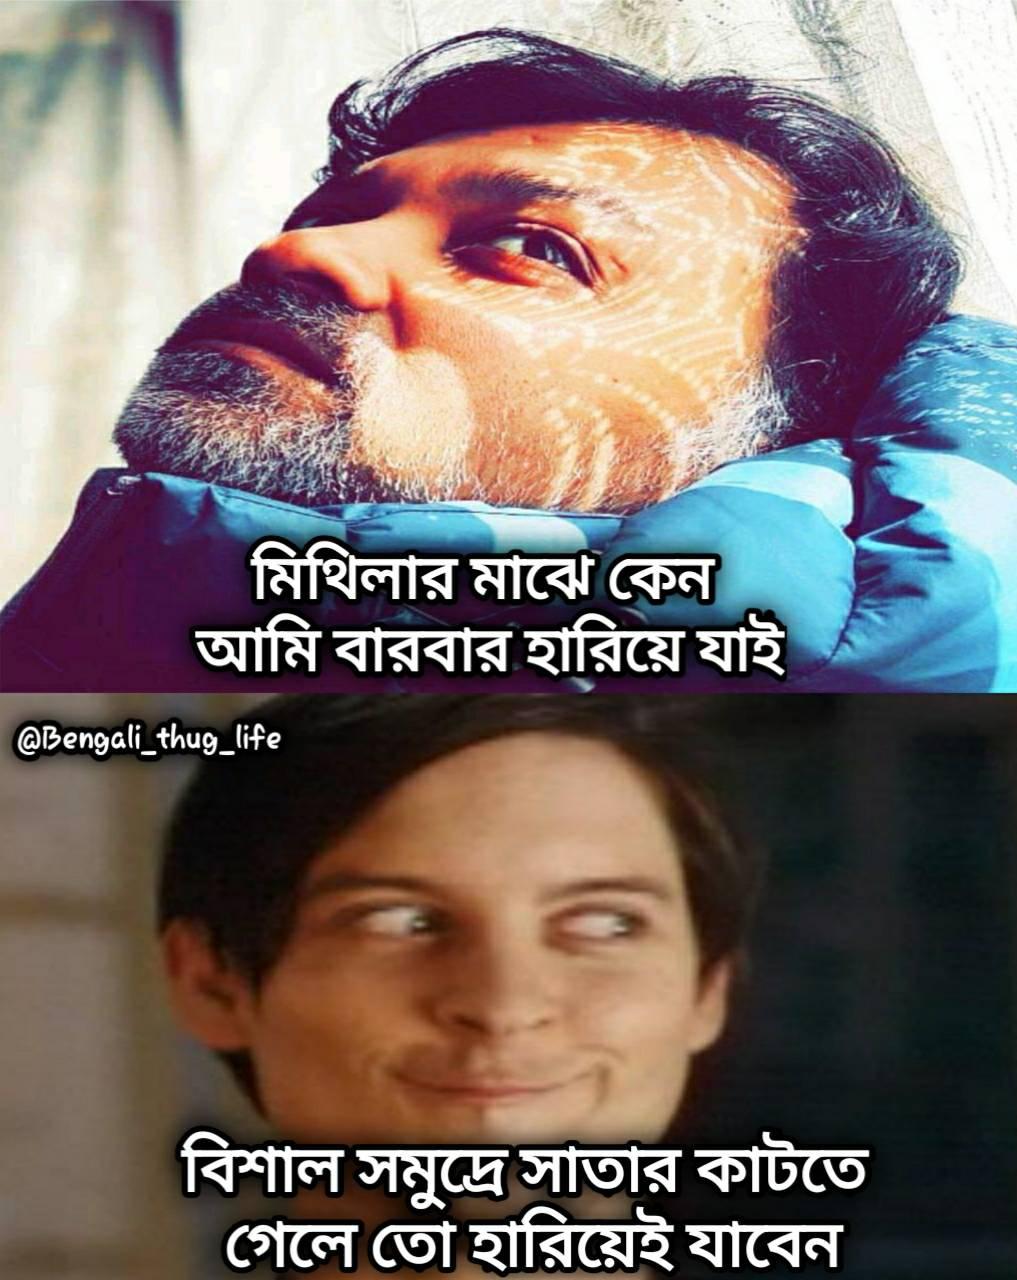
Caption: মিথিলার মাঝে কেন আমি বারবার হারিয়ে যাই    বিশাল সমুদ্রে সাতার কাটতে গেলে তো হারিয়েই যাবেন
Label: hate